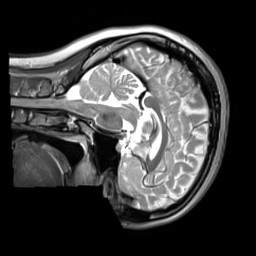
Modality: T2w
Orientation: sagittal
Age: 26
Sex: female
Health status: ill
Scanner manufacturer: siemens
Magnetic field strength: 3 T
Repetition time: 2.8 s
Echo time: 0.326 s